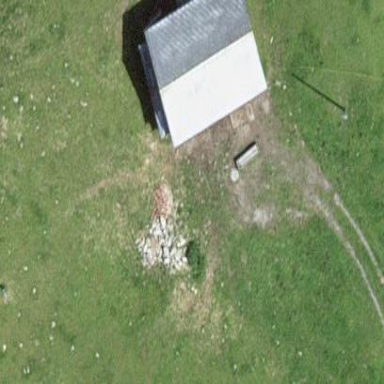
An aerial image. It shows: Gabled roof on farm auxiliary building.